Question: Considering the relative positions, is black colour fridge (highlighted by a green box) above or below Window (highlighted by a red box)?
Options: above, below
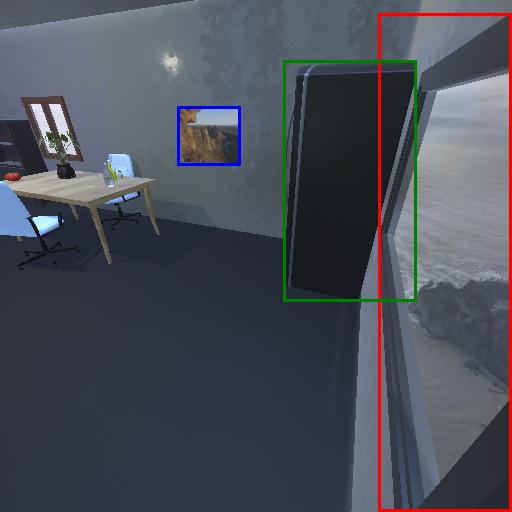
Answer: above